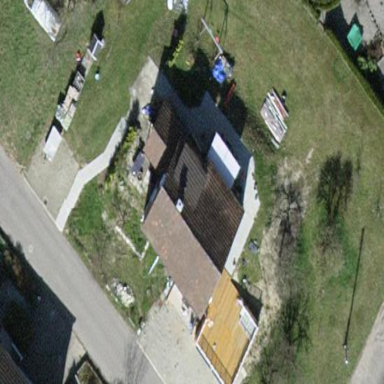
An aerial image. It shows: Detached building with gabled roof.